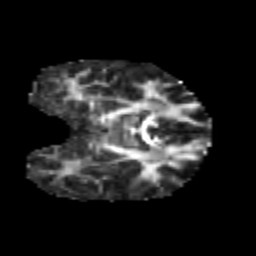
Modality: FA
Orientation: coronal
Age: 6
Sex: male
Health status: healthy